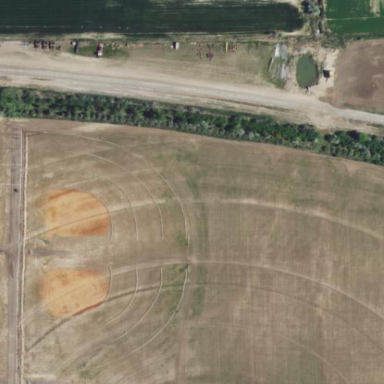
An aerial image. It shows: Softball pitch for leisure and sport activities.